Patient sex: M
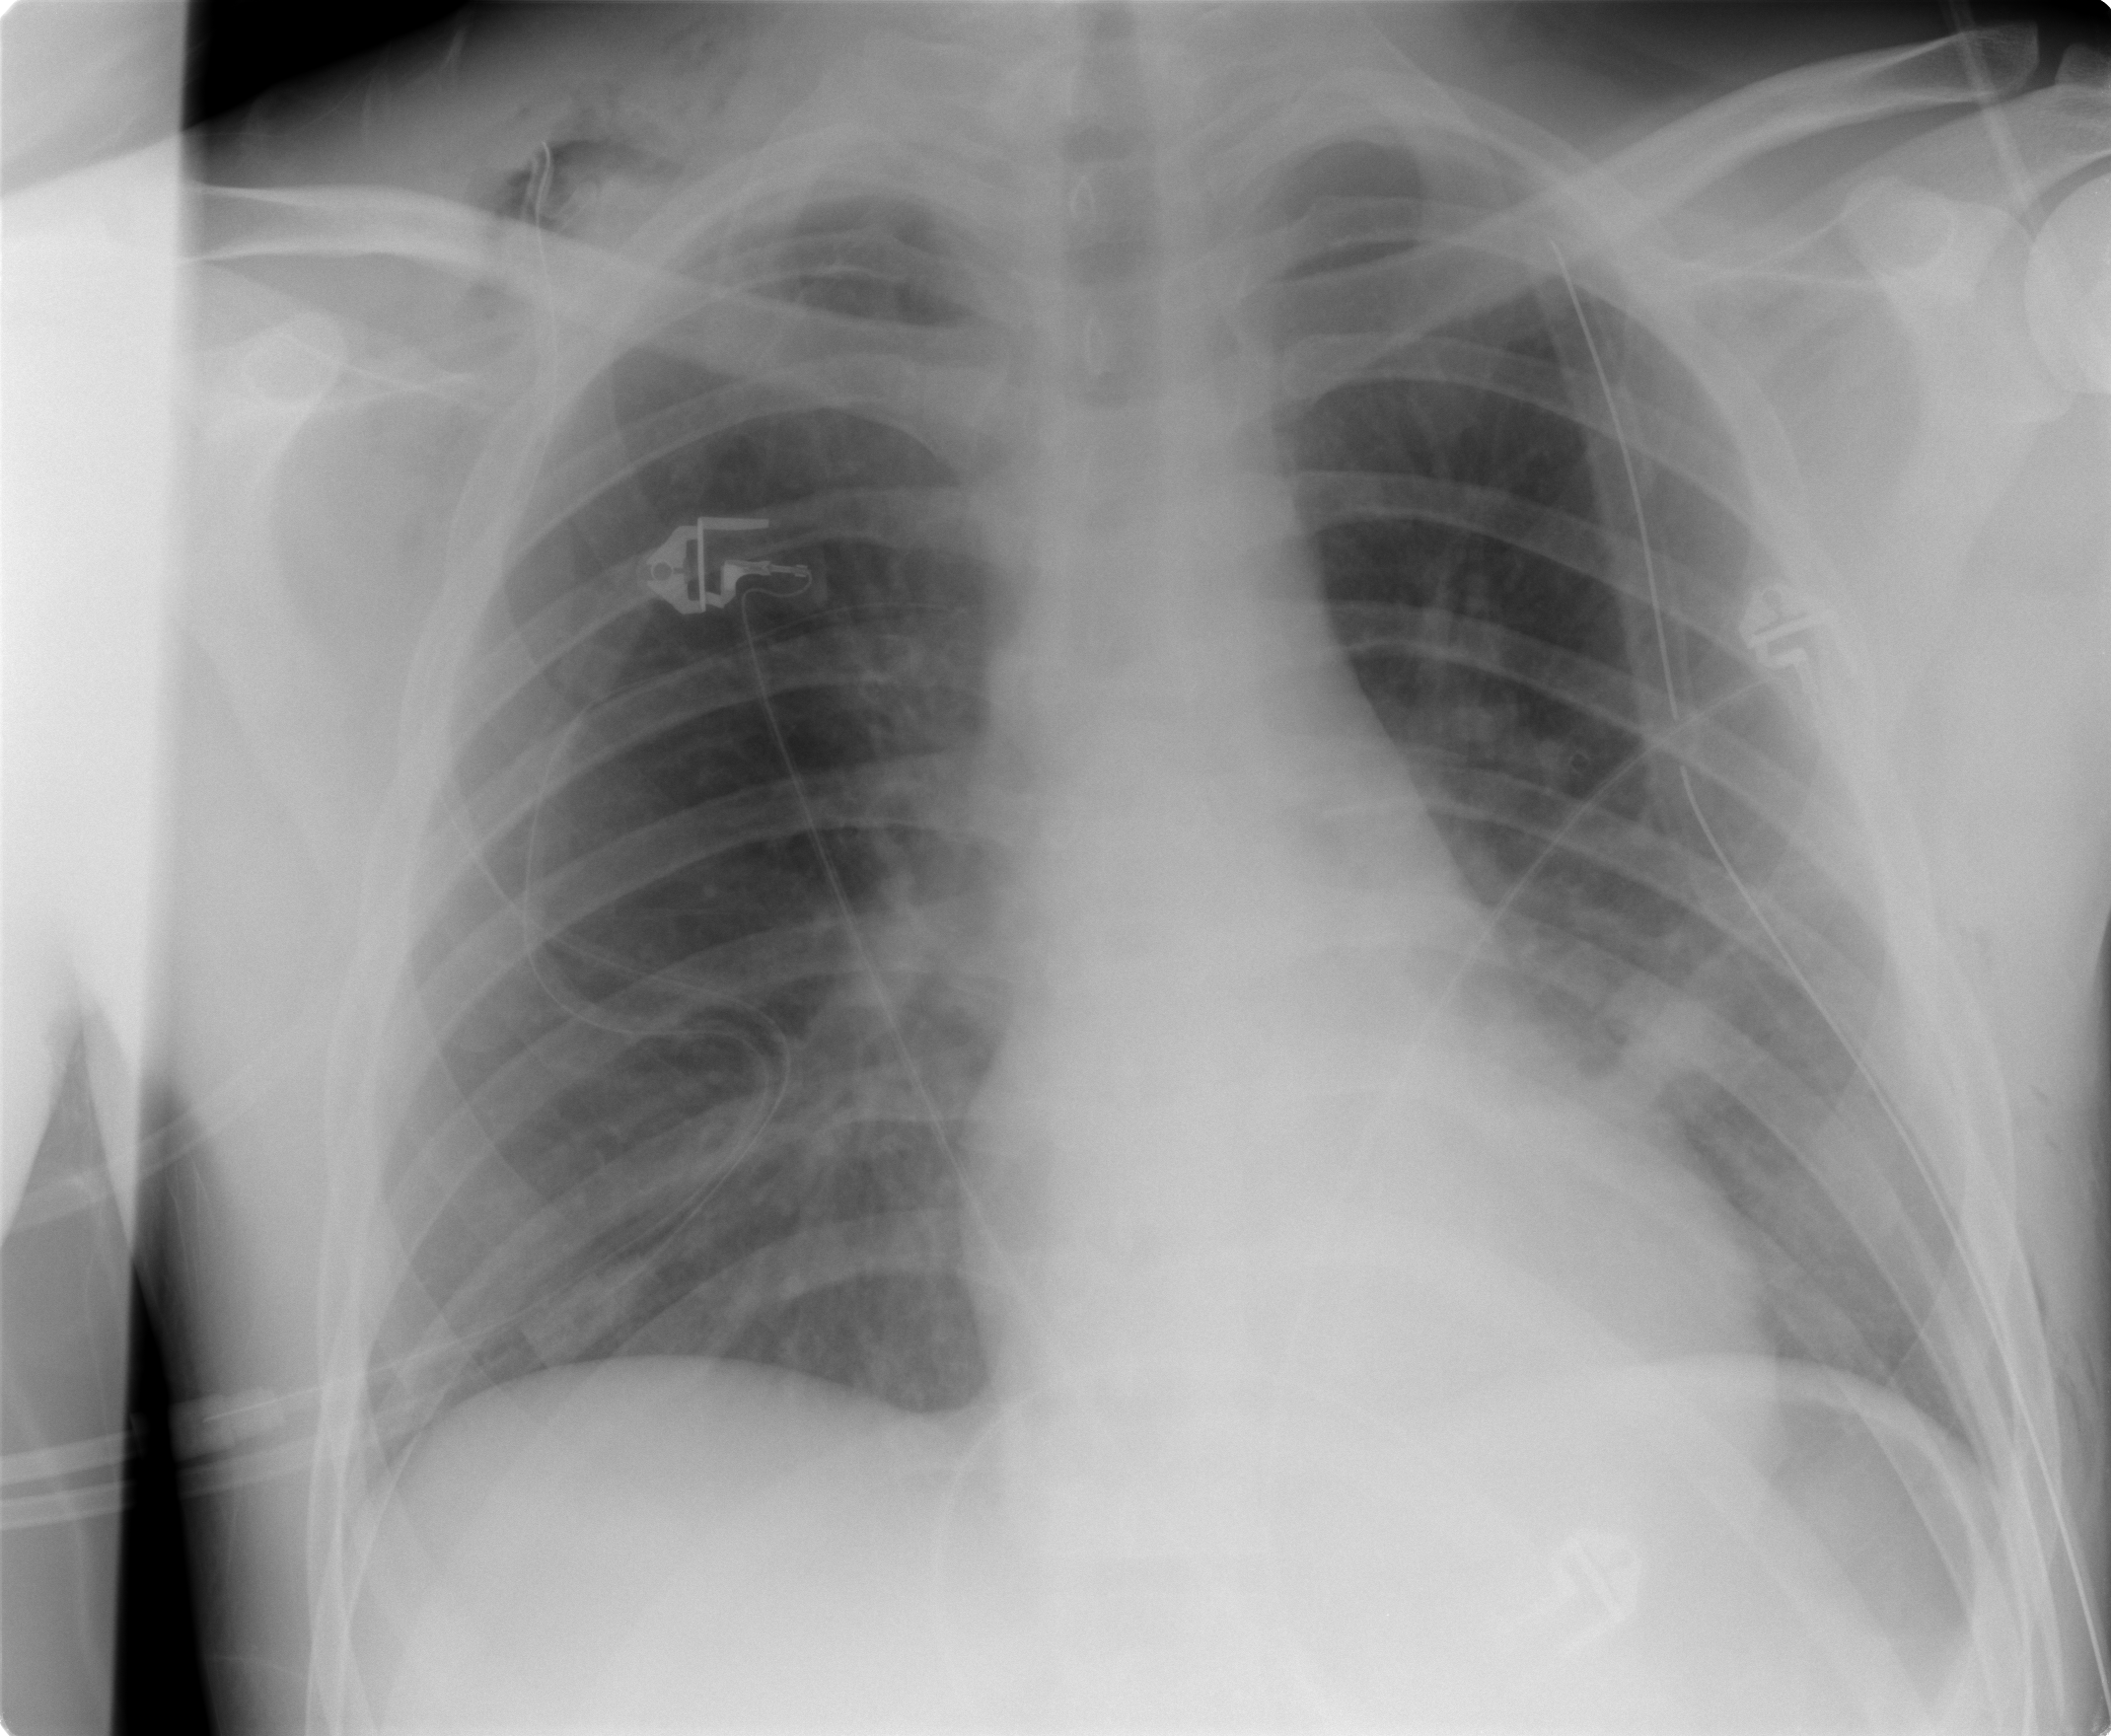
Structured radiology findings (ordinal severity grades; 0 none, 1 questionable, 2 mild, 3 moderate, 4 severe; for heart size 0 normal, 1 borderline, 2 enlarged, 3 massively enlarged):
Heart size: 0
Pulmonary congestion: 0
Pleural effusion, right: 0
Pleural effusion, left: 0
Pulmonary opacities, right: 0
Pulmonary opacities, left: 0
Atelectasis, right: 0
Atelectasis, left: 2